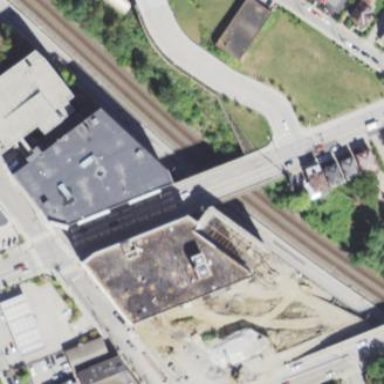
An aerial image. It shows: Commercial building.